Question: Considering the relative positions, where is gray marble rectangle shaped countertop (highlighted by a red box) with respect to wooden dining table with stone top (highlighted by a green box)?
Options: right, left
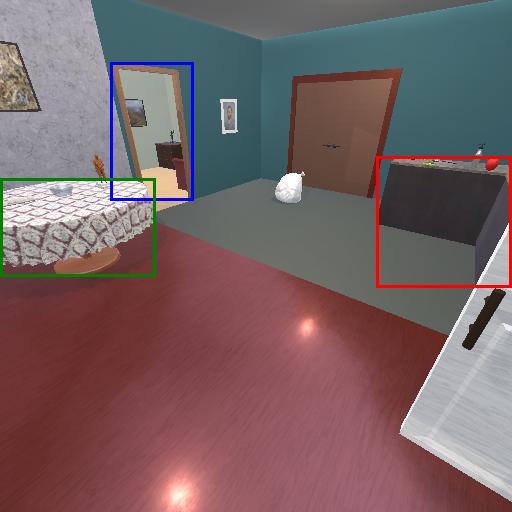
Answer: right